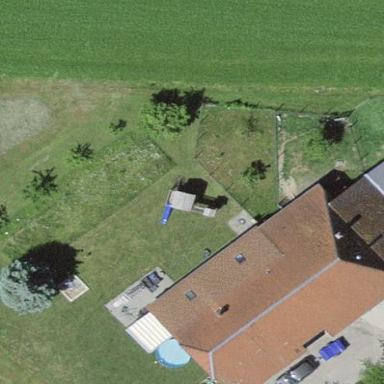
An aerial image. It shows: Simple and straightforward house.